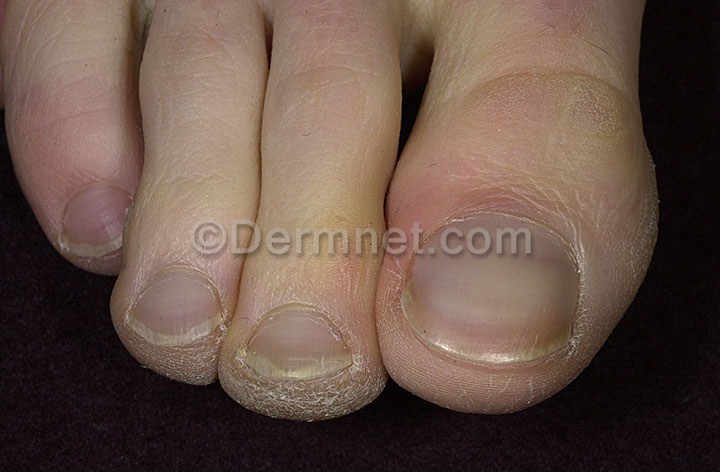
Disease: Lupus and other Connective Tissue diseases